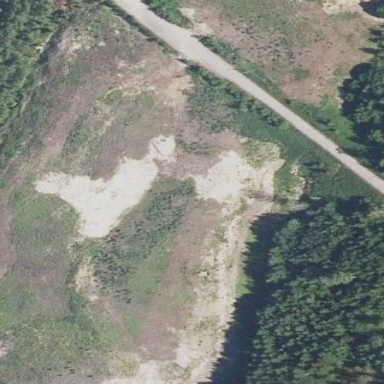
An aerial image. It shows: Quarry area.